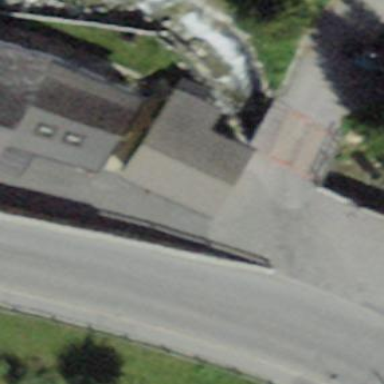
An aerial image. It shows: Garage building.